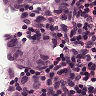
Metastatic tissue present: yes